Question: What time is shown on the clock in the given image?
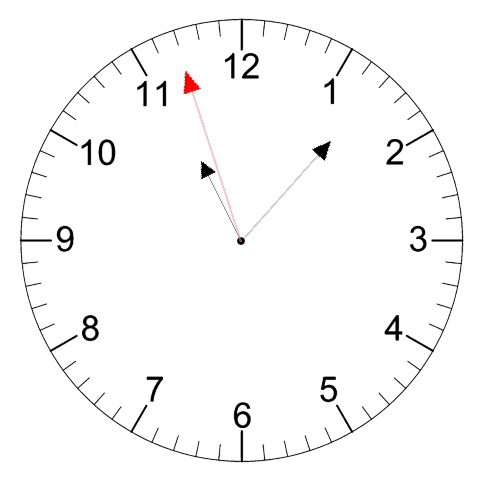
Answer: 11:06:57